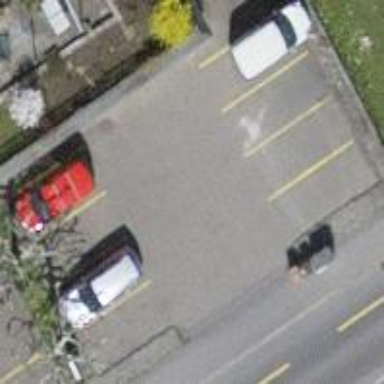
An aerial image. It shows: Parking area with surface.